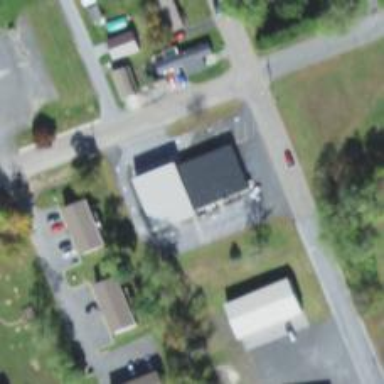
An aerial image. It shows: Ambulance station for emergencies.